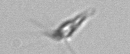
Label: Calciopappus